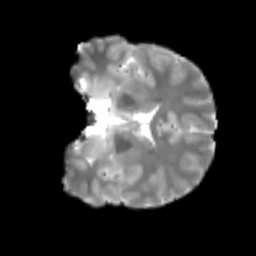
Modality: T2w
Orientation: coronal
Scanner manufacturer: siemens
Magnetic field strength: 3 T
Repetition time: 4 s
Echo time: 0.0594 s